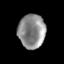
Tissue: skin
Cell type: Epithelial cells
Senescence score: 0.2412
Nuclear area (px): 899
Mean DAPI intensity: 141.03